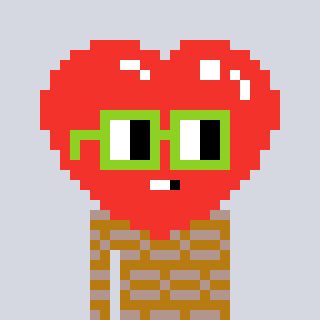
a pixel art character with square light green glasses, a heart-shaped head and a gold-colored body on a cool background